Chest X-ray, AP view. Patient: 29 years old, sex F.
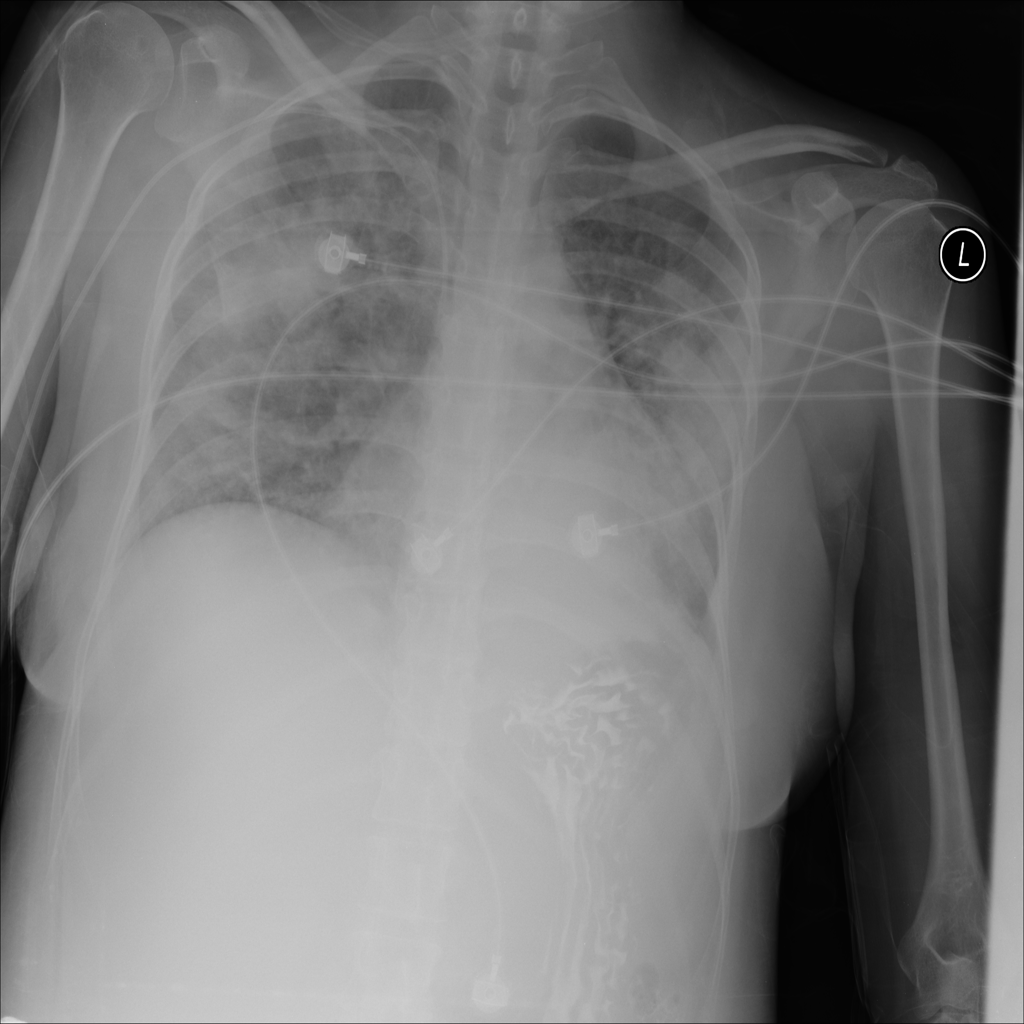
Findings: Consolidation